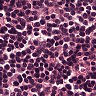
Metastatic tissue present: no